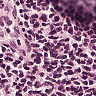
Metastatic tissue present: no